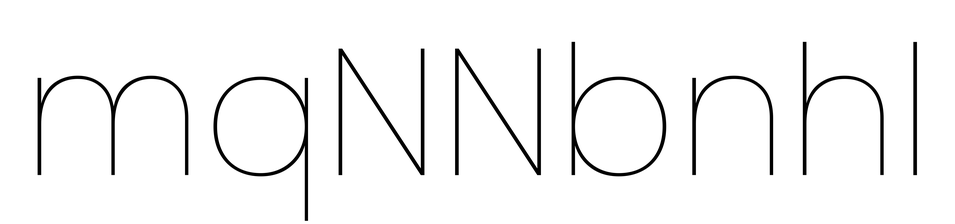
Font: Poppins-Thin